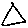
Label: triangle